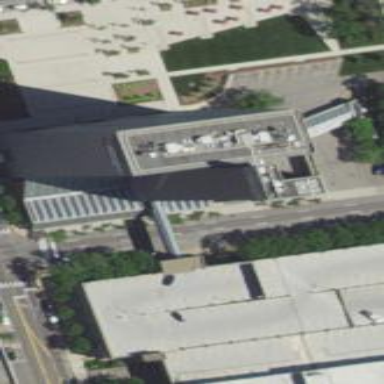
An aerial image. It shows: Modernist style building.